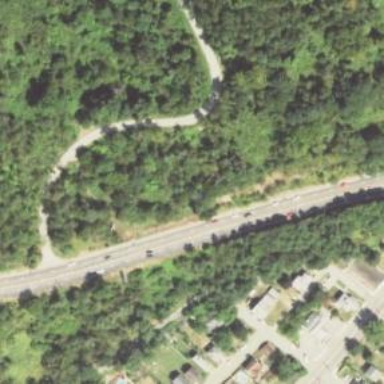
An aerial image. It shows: Trunk highway.